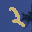
Label: 2